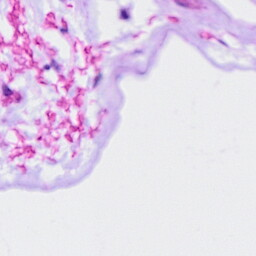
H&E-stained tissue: Ovarian